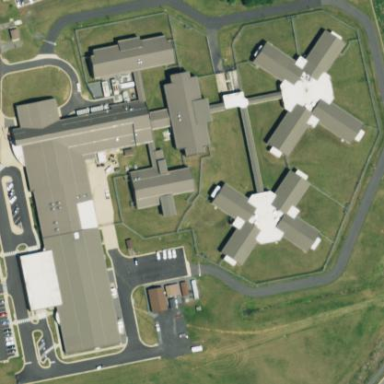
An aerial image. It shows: Prison.